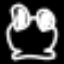
Label: frog